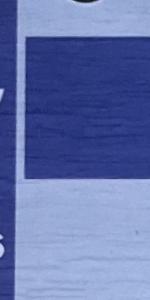
Label: Empty